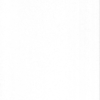
Label: dusty